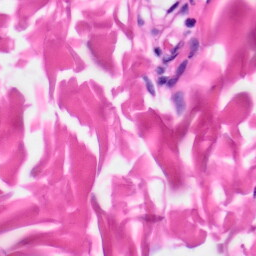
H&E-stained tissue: Skin